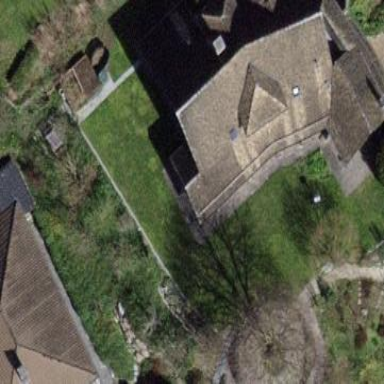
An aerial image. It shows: Building with tiled roof.